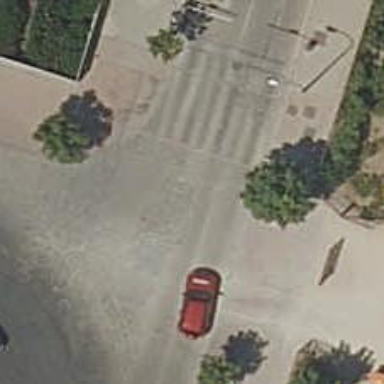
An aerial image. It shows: Marked crossing on the road.